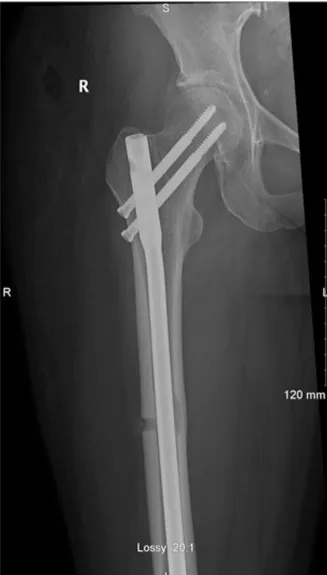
(a,b) Femur XR post-operatively. The Intramedullary nail in situ in satisfactory position with evidence of excision biopsy site and cortical erosion.
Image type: radiology (x_ray)